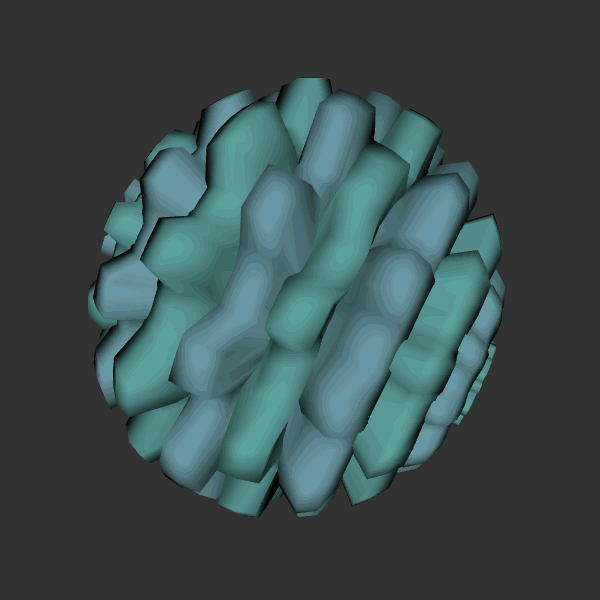
Background: dark